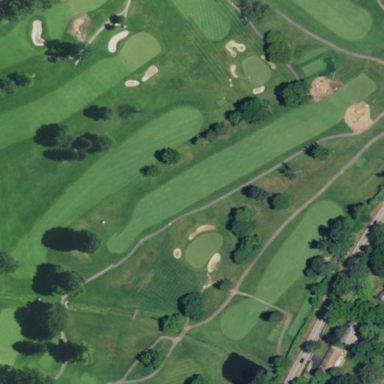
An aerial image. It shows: Grassy area designated as golf fairway.